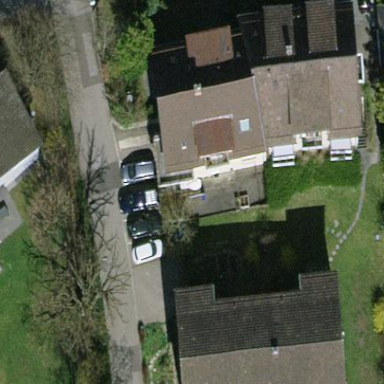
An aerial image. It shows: Image showing building with apartments.